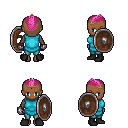
a pixel art fantasy rpg character, female body template, human, dark skin, teal tunic, teal pants, pink short mohawk hairstyle, bronze tiara, metal gloves, black shoes, shield, four views (front, back, left, right), 2x2 character sprite sheet, small pixel art, hard edges, no anti-aliasing